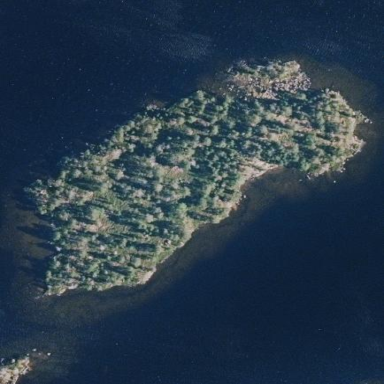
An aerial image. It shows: Islet.